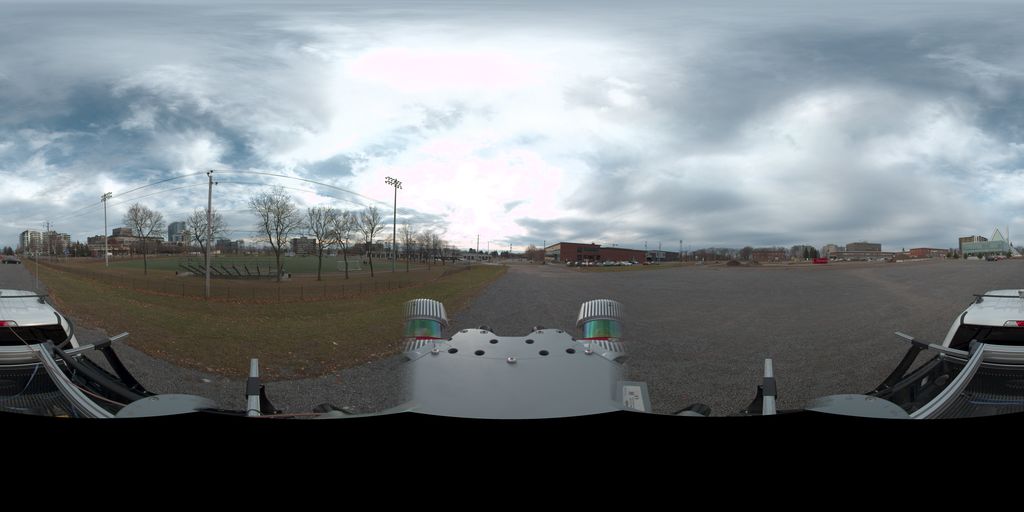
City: quebec_city